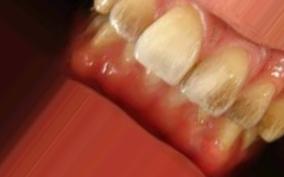
Condition: Tooth Discoloration